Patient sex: M
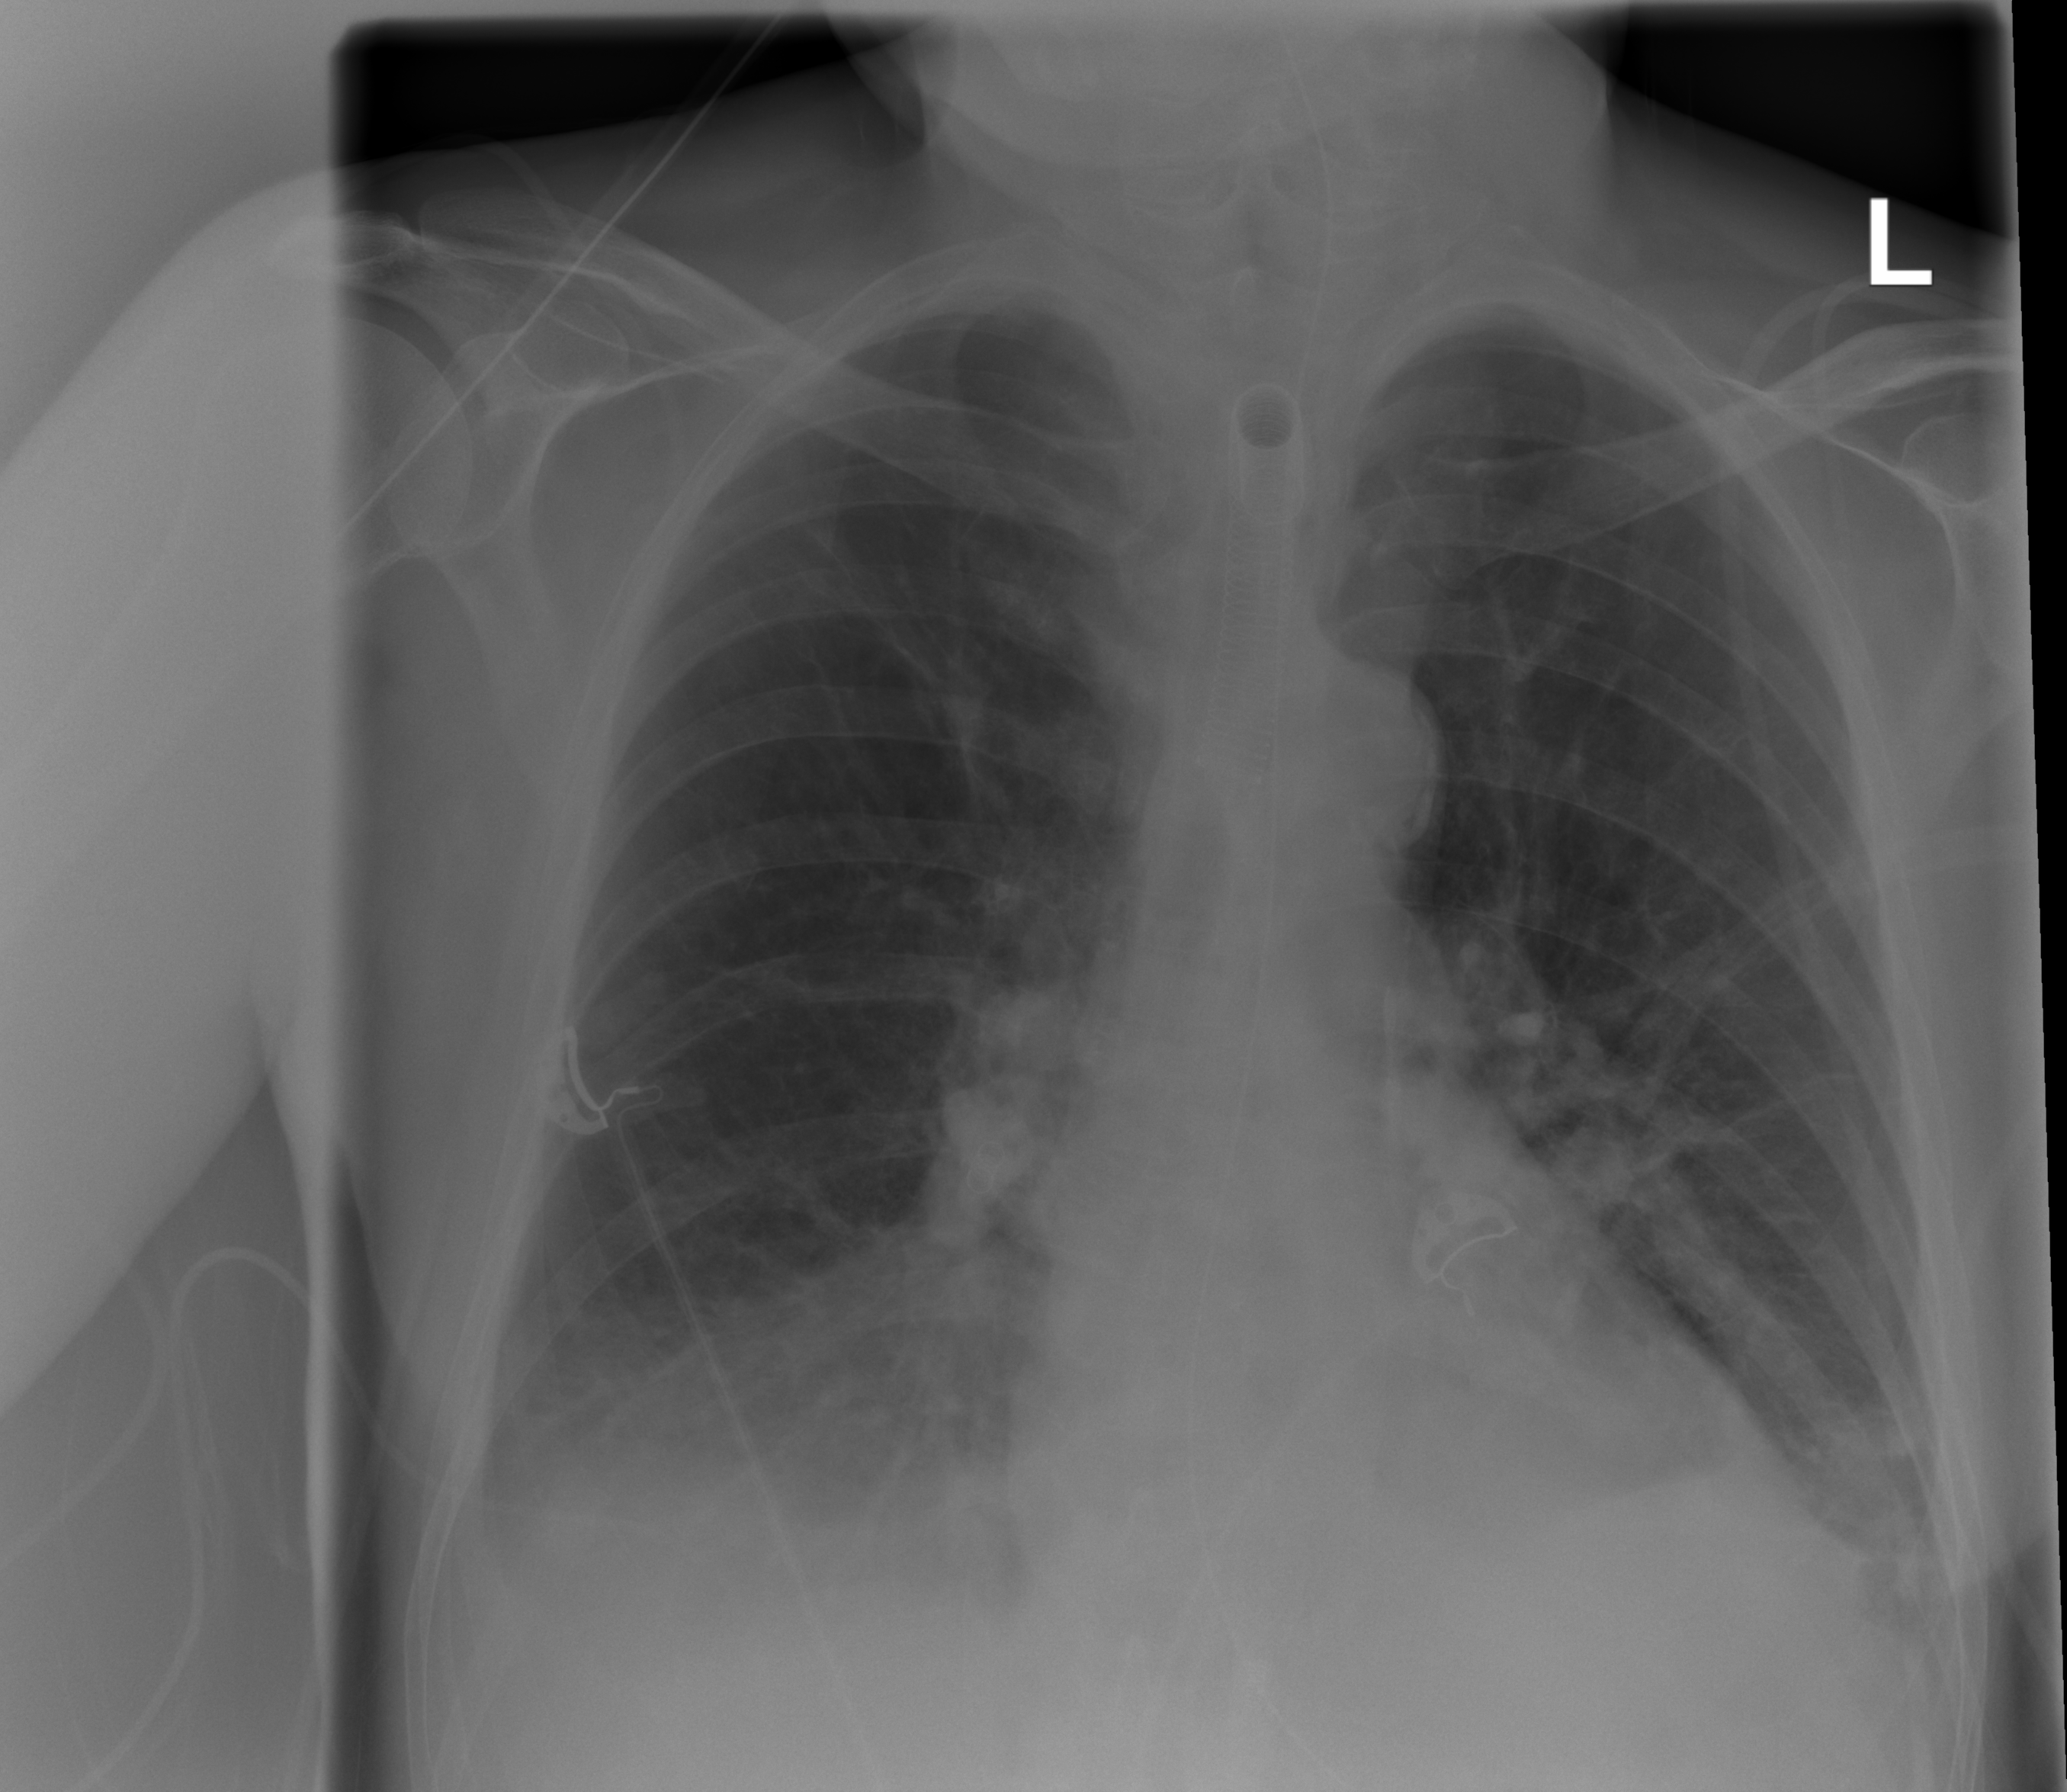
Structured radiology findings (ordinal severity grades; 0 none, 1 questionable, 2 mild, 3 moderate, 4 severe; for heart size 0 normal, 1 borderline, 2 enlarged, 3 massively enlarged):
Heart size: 1
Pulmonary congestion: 2
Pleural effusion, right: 2
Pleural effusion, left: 2
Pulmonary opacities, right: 2
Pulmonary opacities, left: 2
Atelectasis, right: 2
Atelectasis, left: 2